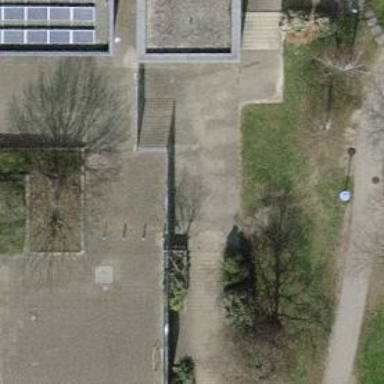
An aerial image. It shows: Set of steps made of paving stones.